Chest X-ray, AP view. Patient: 60 years old, sex M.
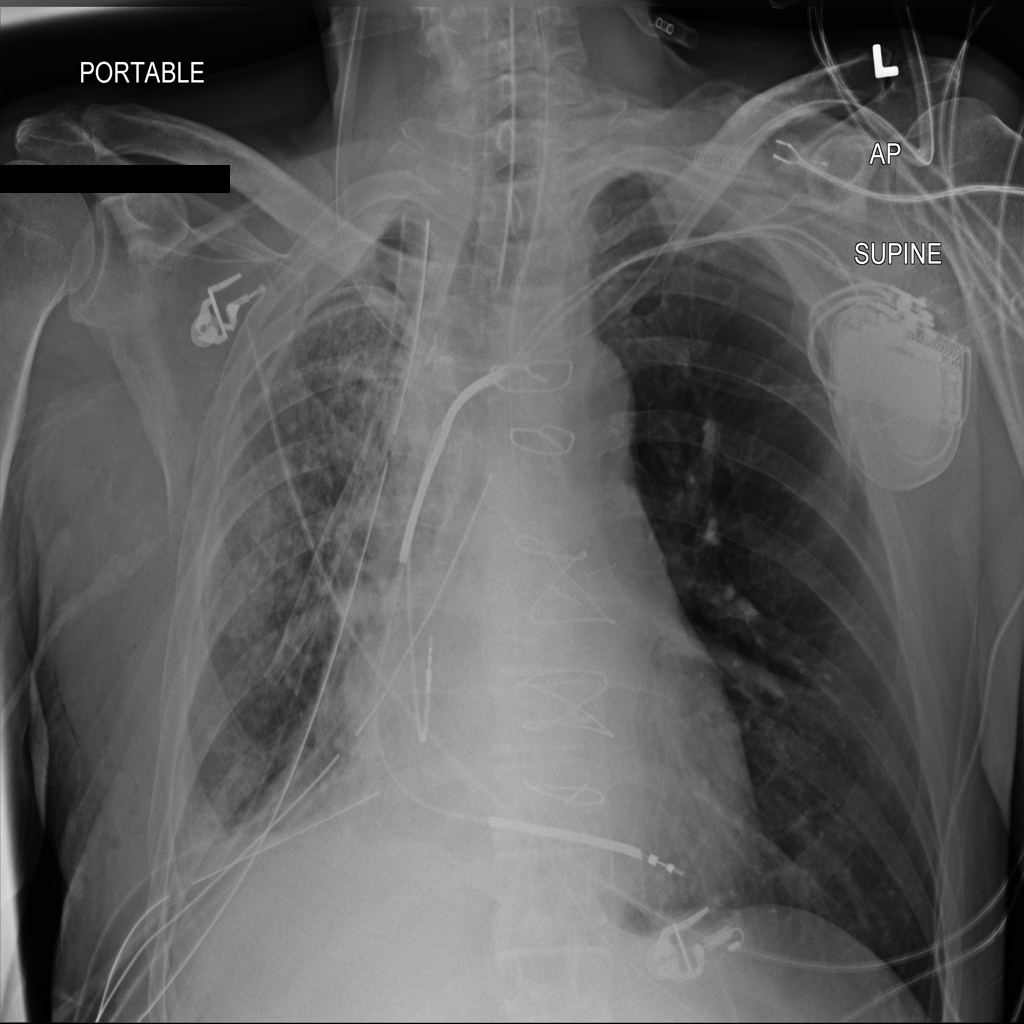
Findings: Emphysema, Infiltration, Pleural_Thickening, Pneumothorax